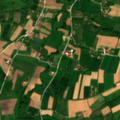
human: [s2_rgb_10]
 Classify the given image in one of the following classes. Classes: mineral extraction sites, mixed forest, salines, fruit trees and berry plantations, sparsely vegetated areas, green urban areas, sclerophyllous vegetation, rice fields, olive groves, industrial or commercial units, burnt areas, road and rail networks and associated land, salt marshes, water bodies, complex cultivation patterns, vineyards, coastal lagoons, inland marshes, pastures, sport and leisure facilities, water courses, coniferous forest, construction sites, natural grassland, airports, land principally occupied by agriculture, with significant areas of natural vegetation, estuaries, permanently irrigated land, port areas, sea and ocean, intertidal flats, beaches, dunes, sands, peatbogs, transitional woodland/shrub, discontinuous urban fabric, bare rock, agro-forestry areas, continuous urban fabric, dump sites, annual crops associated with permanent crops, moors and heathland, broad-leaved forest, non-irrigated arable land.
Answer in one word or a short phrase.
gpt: complex cultivation patterns, land principally occupied by agriculture, with significant areas of natural vegetation, broad-leaved forest